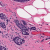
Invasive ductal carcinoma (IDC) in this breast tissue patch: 0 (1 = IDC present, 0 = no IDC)